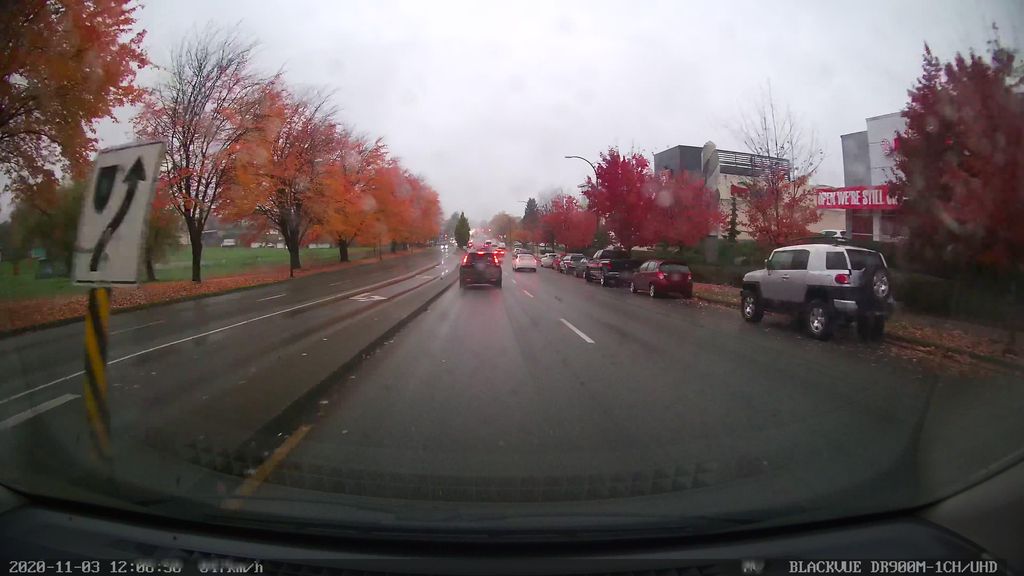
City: vancouver